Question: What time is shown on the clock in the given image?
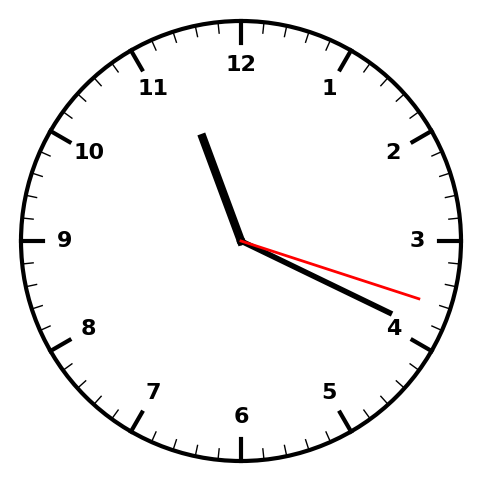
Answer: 11:19:18